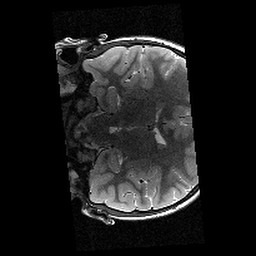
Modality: T2w
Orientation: coronal
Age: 11
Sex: female
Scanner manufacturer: siemens
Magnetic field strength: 3 T
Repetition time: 9.23 s
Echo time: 0.067 s